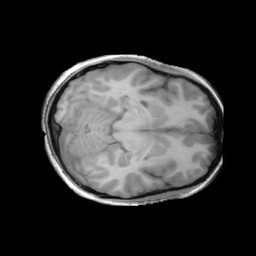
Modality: T1w
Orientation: axial
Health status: ill
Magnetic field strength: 3 T